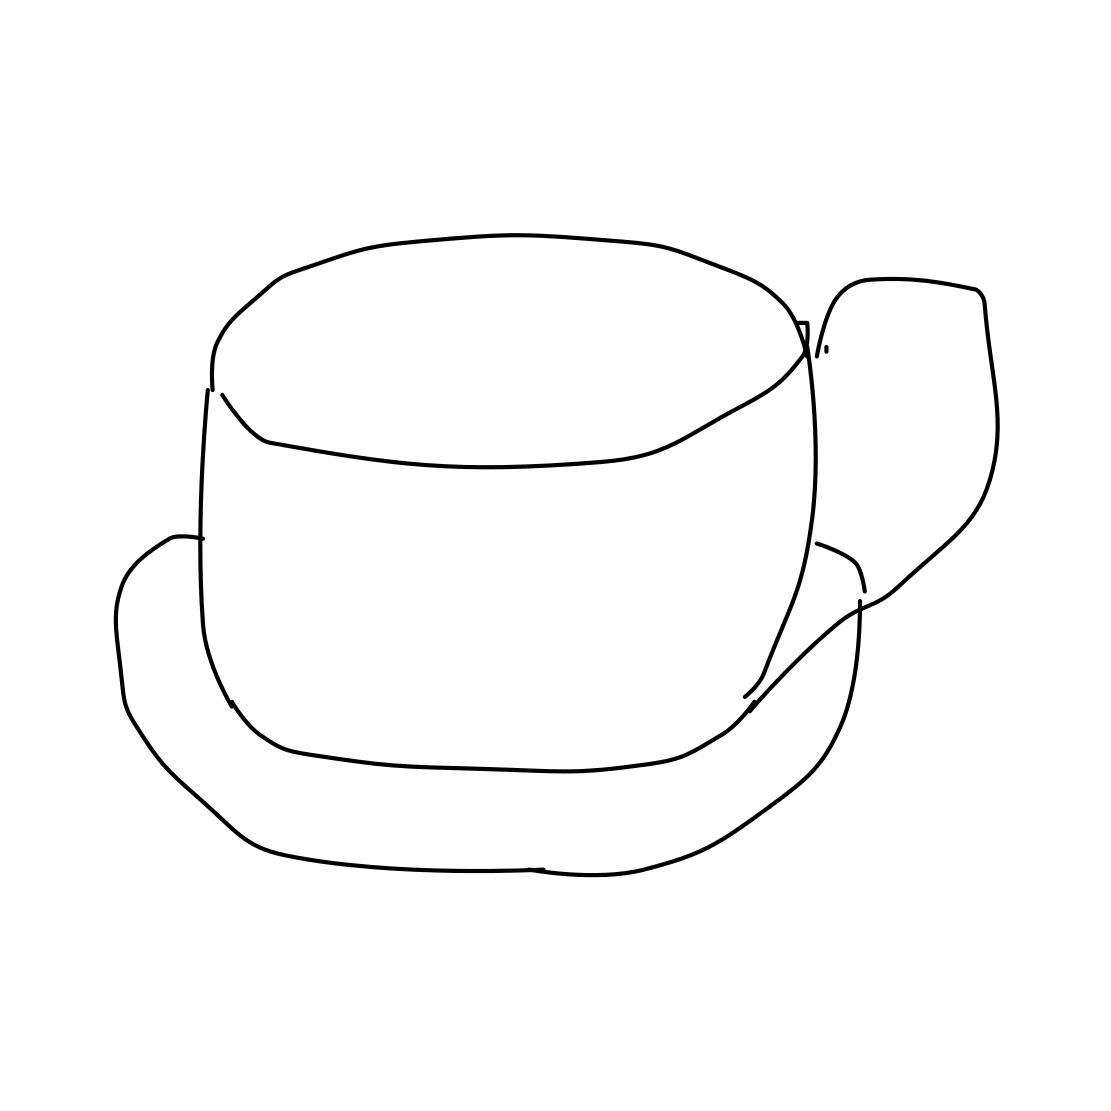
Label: cup